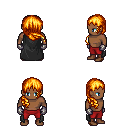
a pixel art fantasy rpg character, male body template, human, dark skin, black cape, red pants, light blonde right-swept hairstyle, metal gloves, brown shoes, four views (front, back, left, right), 2x2 character sprite sheet, small pixel art, hard edges, no anti-aliasing